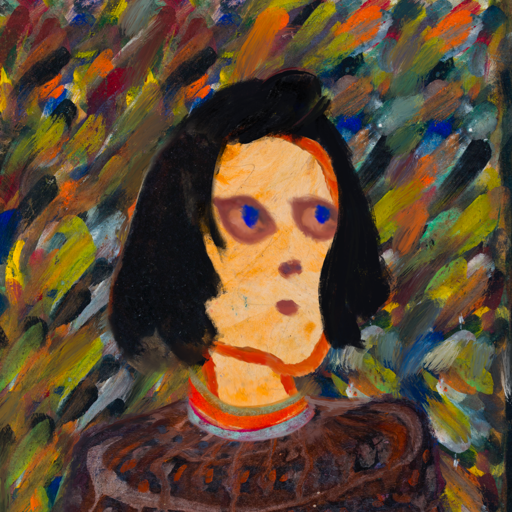
Background: An_Impression, Head And Neck Side: Experience, Face Side: Mother_And_Son_Mother, Bust: Hypocrite, Hair Side: Mosgoul, Head Accessory: Blank, Second Necklace: Blank, Necklace: Sisters, Baby: Blank